Question: I am working on the following versions:
OS- Windows 8
Hadoop- 2.3 (Single node cluster), Pig- 0.12.1, Hive- 0.13
I could start Namenode, Datanode, ResourceManager and NodeManager using windows command prompt (without admin privileges). When I try to run mapreduce program, Mapping task is not start, It show always as "Mapping-0%".
If I start 'NodeManager' from windows command prompt with Administrator privileges then MapReduce program works fine.
'''
14/10/07 14:44:18 INFO http.HttpServer2: adding path spec: /node/*
14/10/07 14:44:18 INFO http.HttpServer2: adding path spec: /ws/*
14/10/07 14:44:18 INFO http.HttpServer2: Jetty bound to port 8042
14/10/07 14:44:18 INFO mortbay.log: jetty-6.1.26
14/10/07 14:44:18 INFO mortbay.log: Extract jar:file:/C:/kaveen/BDSDK/1
.1.0.8/SDK/Hadoop/share/hadoop/yarn/hadoop-yarn-common-2.3.0.jar!/webapps/node t
o C:\Users\kaveen\AppData\Local\Temp\Jetty_localhost_8042_node____j463i9\webapp
14/10/07 14:44:19 INFO mortbay.log: Started SelectChannelConnector@localhost:804
2
14/10/07 14:44:19 INFO webapp.WebApps: Web app /node started at 8042
14/10/07 14:44:19 INFO webapp.WebApps: Registered webapp guice modules
14/10/07 14:44:19 INFO client.RMProxy: Connecting to ResourceManager at /0.0.0.0
:8031
14/10/07 14:44:19 INFO nodemanager.NodeStatusUpdaterImpl: Registering with RM us
ing finished containers :[]
14/10/07 14:44:19 INFO security.NMContainerTokenSecretManager: Rolling master-ke
y for container-tokens, got key with id <PHONE>
14/10/07 14:44:19 INFO security.NMTokenSecretManagerInNM: Rolling master-key for
nm-tokens, got key with id :-93940432
14/10/07 14:44:19 INFO nodemanager.NodeStatusUpdaterImpl: Registered with Resour
ceManager as 127.0.0.1:49344 with total resource of <memory:8192, vCores:8>
14/10/07 14:44:19 INFO nodemanager.NodeStatusUpdaterImpl: Notifying ContainerMan
ager to unblock new container-requests
'''
'''
14/10/07 14:44:19 INFO util.RackResolver: Resolved 127.0.0.1 to /default-rack
14/10/07 14:44:19 INFO resourcemanager.ResourceTrackerService: NodeManager from
node 127.0.0.1(cmPort: 49344 httpPort: 8042) registered with capability: <memory
:8192, vCores:8>, assigned nodeId 127.0.0.1:49344
14/10/07 14:44:19 INFO rmnode.RMNodeImpl: 127.0.0.1:49344 Node Transitioned from
NEW to RUNNING
14/10/07 14:44:19 INFO capacity.CapacityScheduler: Added node 127.0.0.1:49344 cl
usterResource: <memory:16384, vCores:16>
14/10/07 14:44:19 INFO rmnode.RMNodeImpl: Node 127.0.0.1:49344 reported UNHEALTH
Y with details: 1/1 local-dirs turned bad: /tmp/hadoop-kaveen/nm-local-dir;1/1 l
og-dirs turned bad: C:/kaveen/BDSDK/1.1.0.8/SDK/Hadoop/logs/userlogs
14/10/07 14:44:19 INFO rmnode.RMNodeImpl: 127.0.0.1:49344 Node Transitioned from
RUNNING to UNHEALTHY
14/10/07 14:44:19 INFO capacity.CapacityScheduler: Removed node 127.0.0.1:49344
clusterResource: <memory:8192, vCores:8>
'''
'"http://localhost:8088/cluster/nodes"'
No Nodes are created.

Do anyone know how to run 'NodeManager' without Admin privileges on windows?
Thanks in Advance...
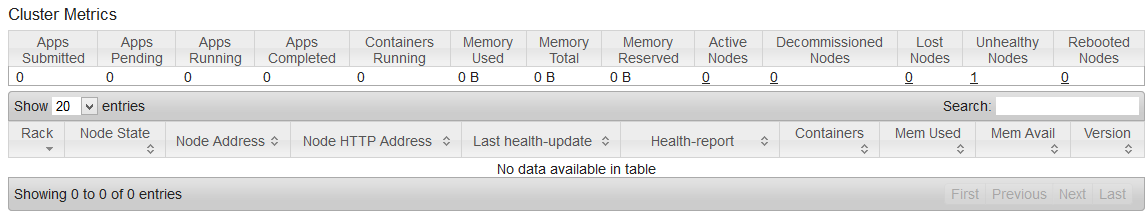
Answer: > '''
local-dirs turned bad: /tmp/hadoop-kaveen/nm-local-dir;1/1
log-dirs turned bad: C:/kaveen/BDSDK/1.1.0.8/SDK/Hadoop/logs/userlogs
'''
Your NM does not have a valid local-dirs, you have left Linux style local-dirs that are obviously not going to work on Windows. log-dirs are also incorrect, NM probably does not have the required privileges on it.
There is absolutely no need to elevate NM. Instead, fix local-dirs in yarn-site.xml:
'''
<property>
<name>yarn.nodemanager.local-dirs</name>
<value>C:/kaveen/BDSDK/1.1.0.8/SDK/Hadoop/local</value>
</property>
'''
Then make sure the dirs exists and grant full control to NM:
'''
c:\>md C:\kaveen\BDSDK.1.0.8\SDK\Hadoop\local
c:\>md C:\kaveen\BDSDK.1.0.8\SDK\Hadoop\logs
c:\>cacls C:\kaveen\BDSDK.1.0.8\SDK\Hadoop\local /E /T /G <nm account>:F
c:\>cacls C:\kaveen\BDSDK.1.0.8\SDK\Hadoop\logs/E /T /G <nm account>:F
'''
Substitute with the appropriate account.